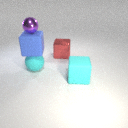
large cyan rubber cube in front of large cyan rubber sphere